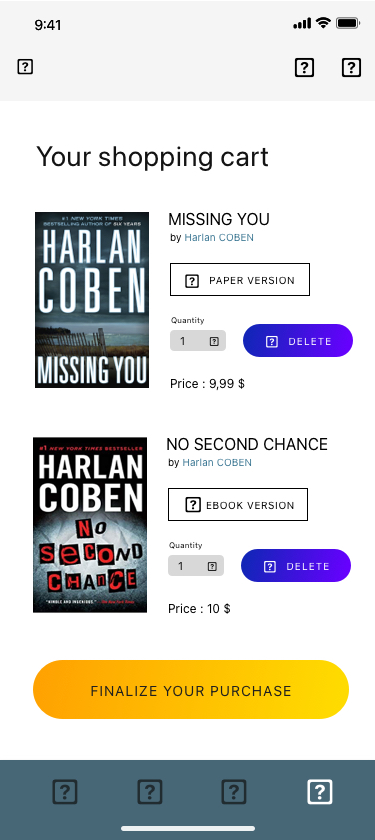
Text in this UI design:
FINALIZE YOUR PURCHASE
Price : 9,99 $
DELETE


1
Quantity
PAPER VERSION

by Harlan COBEN
MISSING YOU
Your shopping cart
Price : 10 $
DELETE


1
Quantity
EBOOK VERSION

by Harlan COBEN
NO SECOND CHANCE